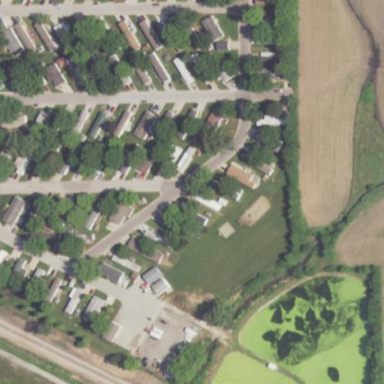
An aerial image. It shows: Residential area known as trailer park.